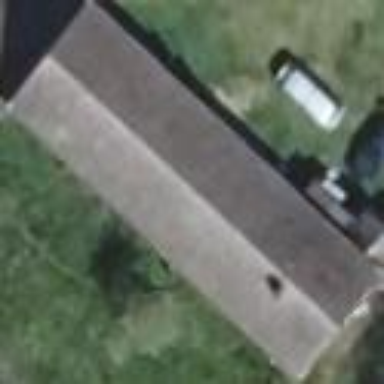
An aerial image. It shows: Building with gabled roof oriented along its structure.